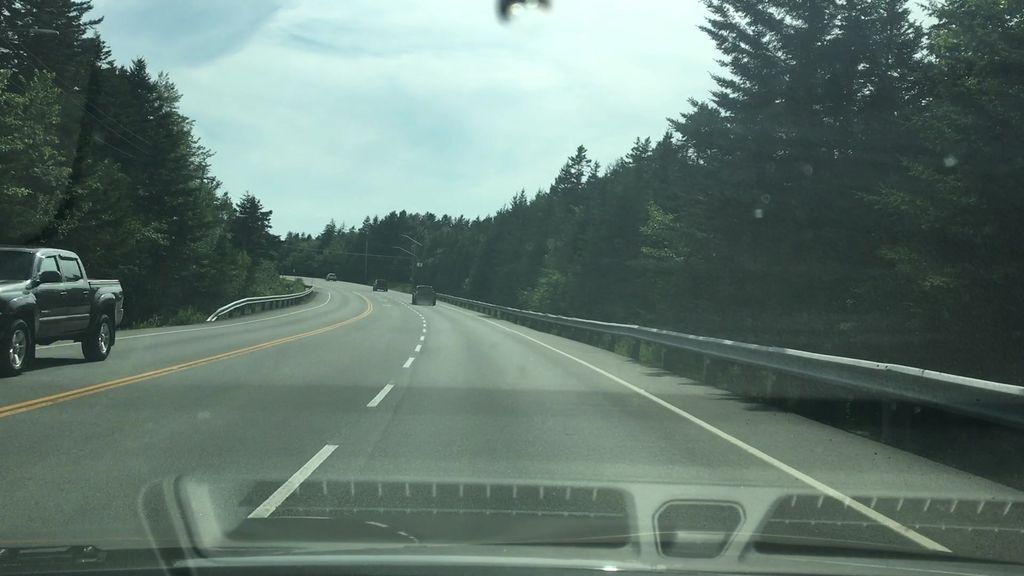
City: halifax